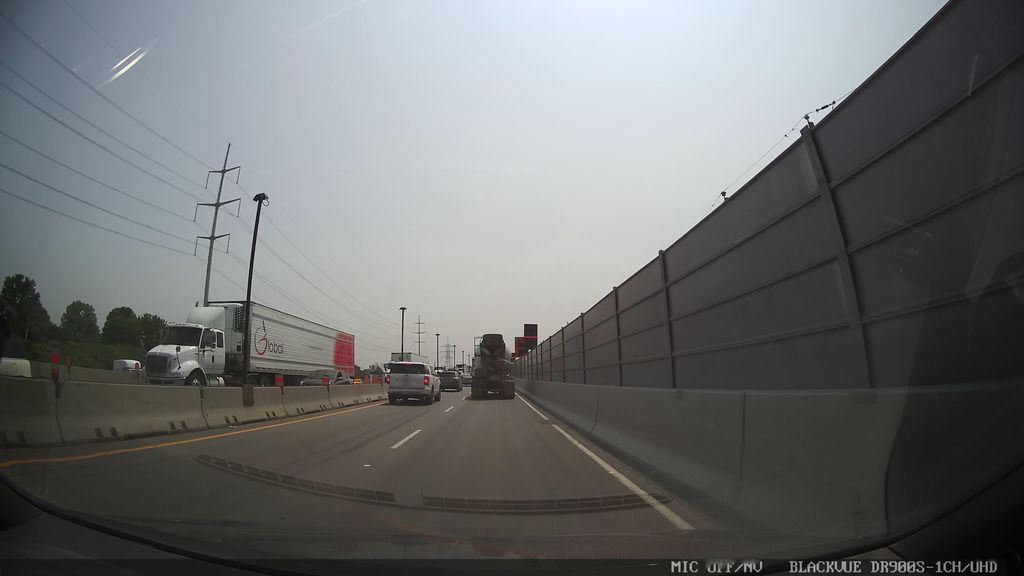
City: montreal